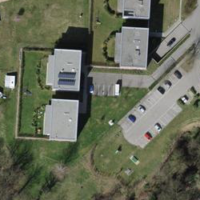
EUNIS habitat code: 54
Species observed at this site:
Plantago major